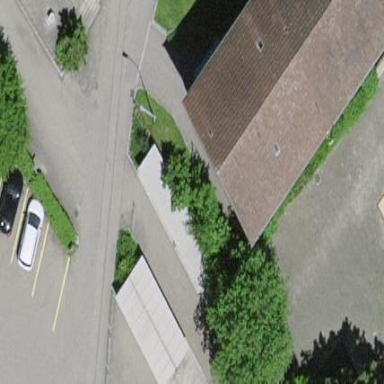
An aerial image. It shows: Bicycle parking area with wall loops.